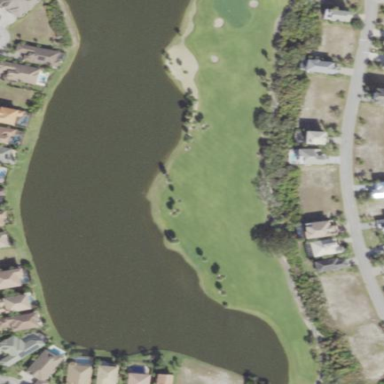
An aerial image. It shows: Golf course.